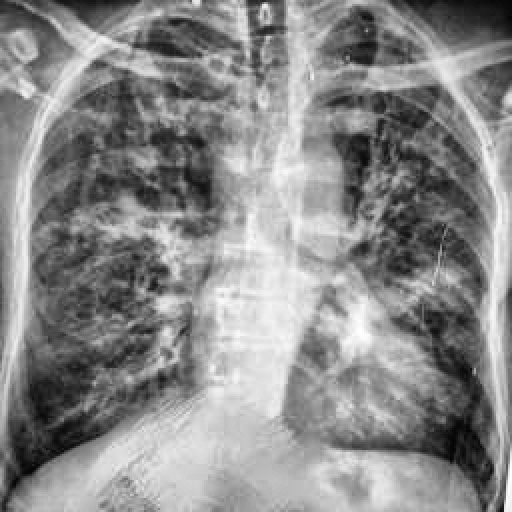
Finding: TUBERCULOSIS